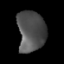
Tissue: lung
Cell type: Others
Senescence score: 0.2266
Nuclear area (px): 1105
Mean DAPI intensity: 80.925